Interaction volume radius: 10 \u00c5
Interaction volume height: 15 \u00c5
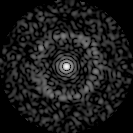
Disorder parameter: 0.8409